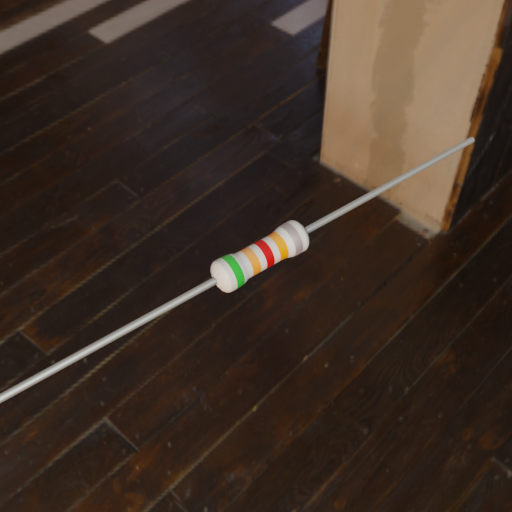
Resistor colour bands (in order): green, orange, red, orange, silver